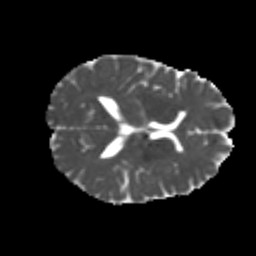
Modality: MD
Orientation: axial
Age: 20
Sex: female
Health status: healthy
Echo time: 0.074 s